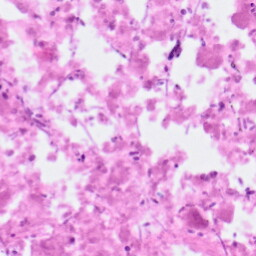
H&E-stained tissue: Pancreatic